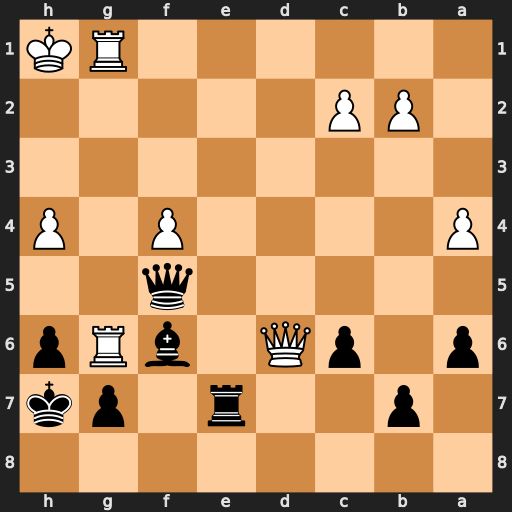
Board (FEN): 8/1p2r1pk/p1pQ1bRp/5q2/P4P1P/8/1PP5/6RK
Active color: b
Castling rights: -
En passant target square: -
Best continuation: Qh3#